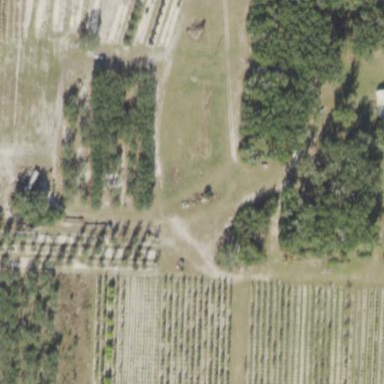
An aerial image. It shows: Plant nursery specializing in trees.